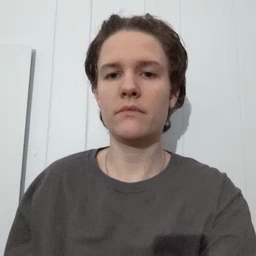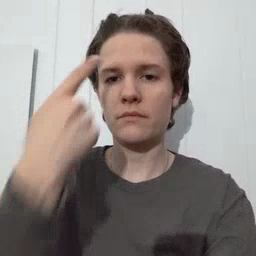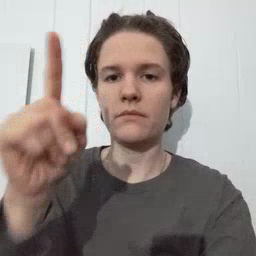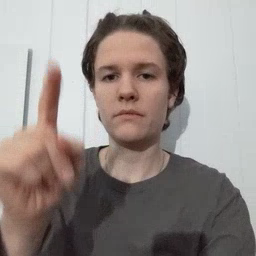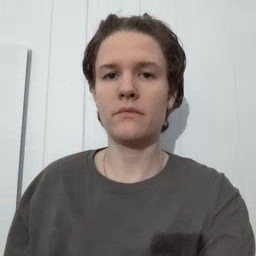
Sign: for